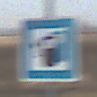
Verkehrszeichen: LadestationFuerElektrofahrzeuge
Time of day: SunriseSunset
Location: Outdoor (Suburban)
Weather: PartlyCloudy
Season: Winter
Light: Natural